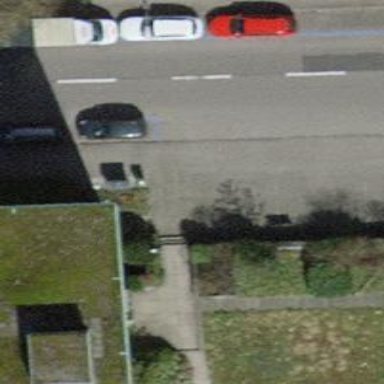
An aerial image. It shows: Road with steps.